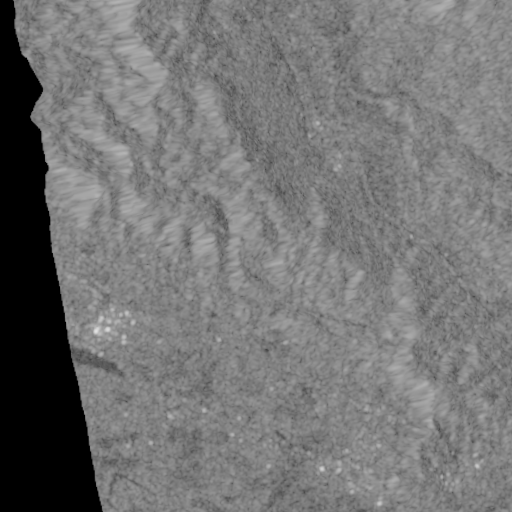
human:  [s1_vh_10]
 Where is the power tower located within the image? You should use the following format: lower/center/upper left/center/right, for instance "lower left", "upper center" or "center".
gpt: The power tower is located in the upper right of the image.
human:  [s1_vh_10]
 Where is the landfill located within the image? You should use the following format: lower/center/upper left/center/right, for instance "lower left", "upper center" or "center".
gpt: There is no landfill in the image.

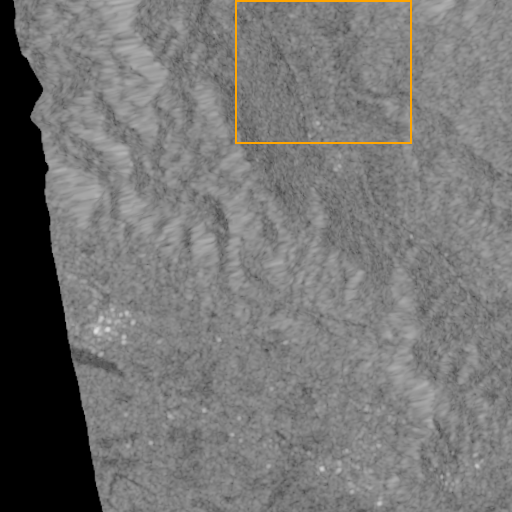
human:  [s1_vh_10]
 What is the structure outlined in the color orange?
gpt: The structure outlined in orange is a crop field.
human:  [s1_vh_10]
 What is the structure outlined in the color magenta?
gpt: There is no magenta outline.